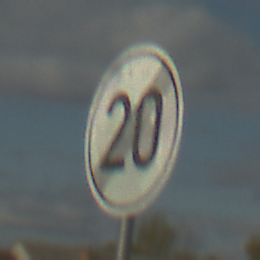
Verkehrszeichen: EndeGeschwindigkeit20
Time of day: MorningAfternoon
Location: Outdoor (RoadRail)
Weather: PartlyCloudy
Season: NotSpecified
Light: Natural